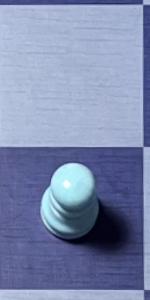
Label: Pawn_White